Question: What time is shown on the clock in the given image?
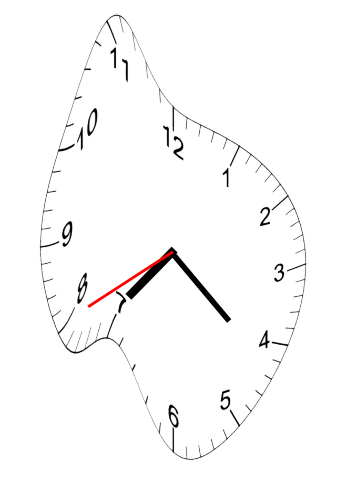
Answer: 07:21:40